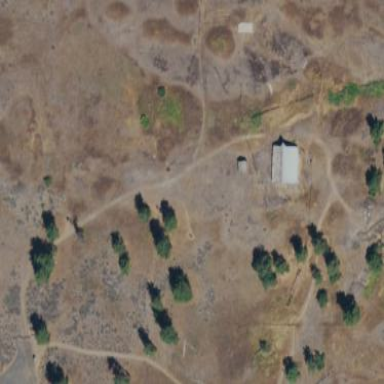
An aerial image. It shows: Historic ruins of farm.